Current action and preconditions to check: trajectory_clear

Your task: For each precondition in the list above, predict whether it will hold at this action.

Consider the current scene as observed from the mobile robot's camera, and analyze the predicted future states of all dynamic agents (e.g., people, animals, vehicles, or any moving entities) within the NEXT SECOND.

IMPORTANT: Only answer "very likely" if you are absolutely certain—based on strong, clear evidence—that a dynamic agent will violate the precondition in the predicted future state. Do NOT answer "very likely" for unlikely, ambiguous, or low-probability risks.

Ask yourself for each precondition: Is there a high probability, with clear and convincing evidence, that the predicted future states of any dynamic agent will interfere with the predicted future state of the currently executing action within the NEXT SECOND, causing that precondition to fail?

Assess the risk level based on these predictions. Use "likely" or "very likely" if motions create a clear risk of interference.

Use "neutral" or "improbable" if agents are nearby but their predicted paths are clearly diverging or non-conflicting.

Failure Risk Categories: "very improbable", "improbable", "neutral", "likely", "very likely"

Answer Format: Output ONLY the probability_of_failure value from these categories: "very improbable", "improbable", "neutral", "likely", "very likely"

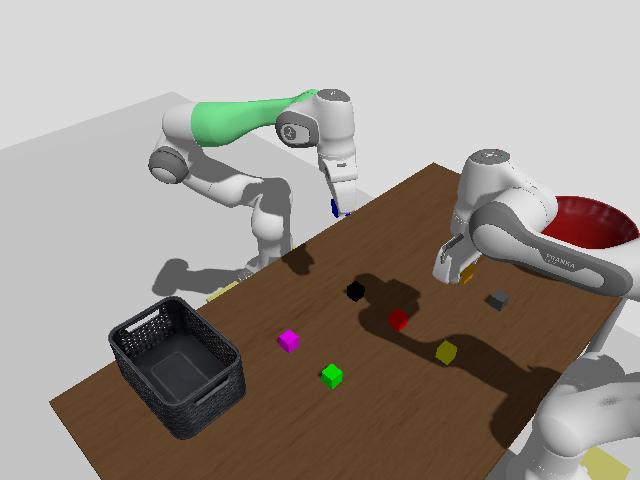

Answer: very improbable